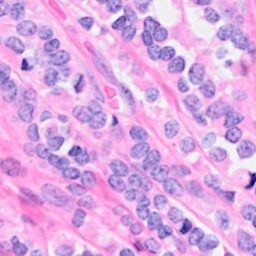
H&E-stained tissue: Breast